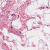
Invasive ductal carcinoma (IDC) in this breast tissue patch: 0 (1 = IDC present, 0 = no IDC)